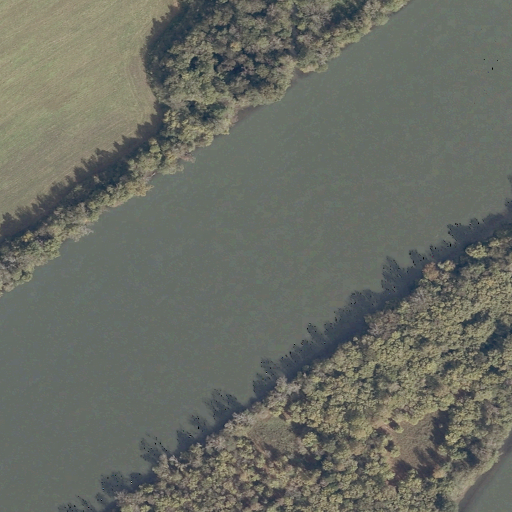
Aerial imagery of bar in Alabama named Crow Bar containing open water, deciduous forest, cultivated crops, woody wetlands, evergreen forest, grassland, and shrub